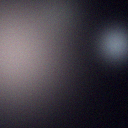
Screen state: off